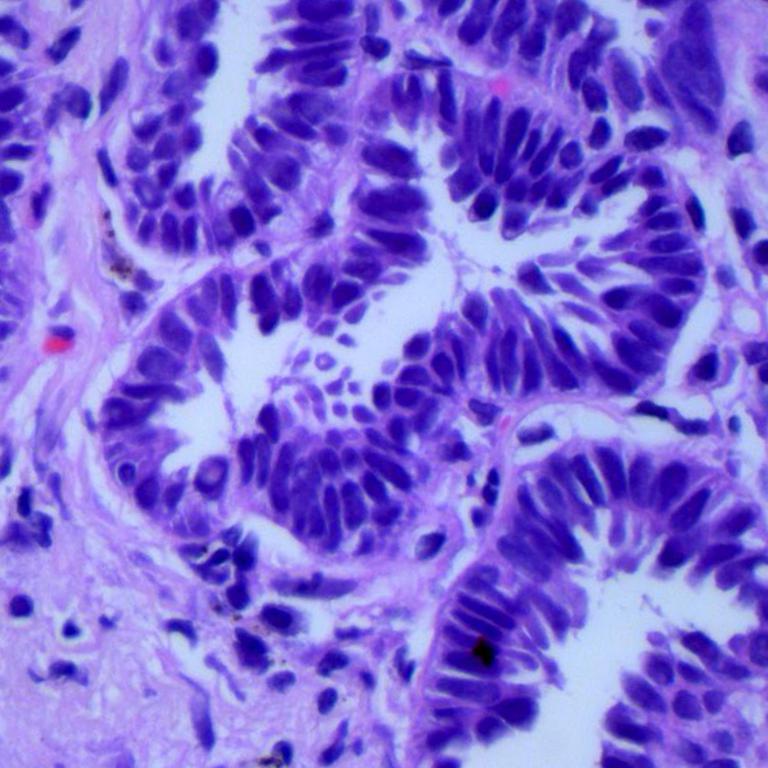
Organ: lung
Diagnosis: adenocarcinomas